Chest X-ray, PA view. Patient: 37 years old, sex F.
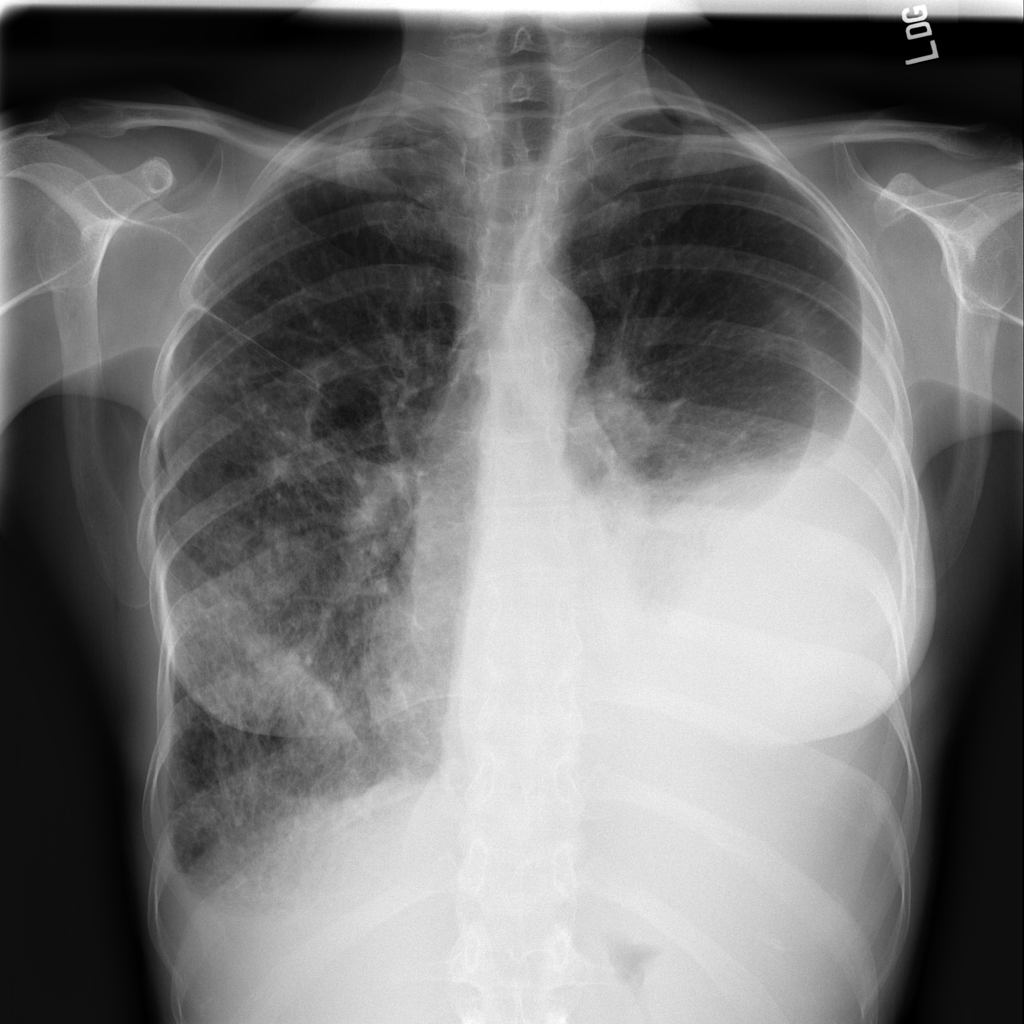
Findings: Effusion, Pleural_Thickening